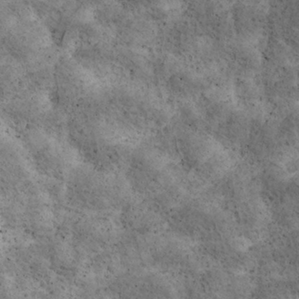
Label: non_frost